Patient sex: M
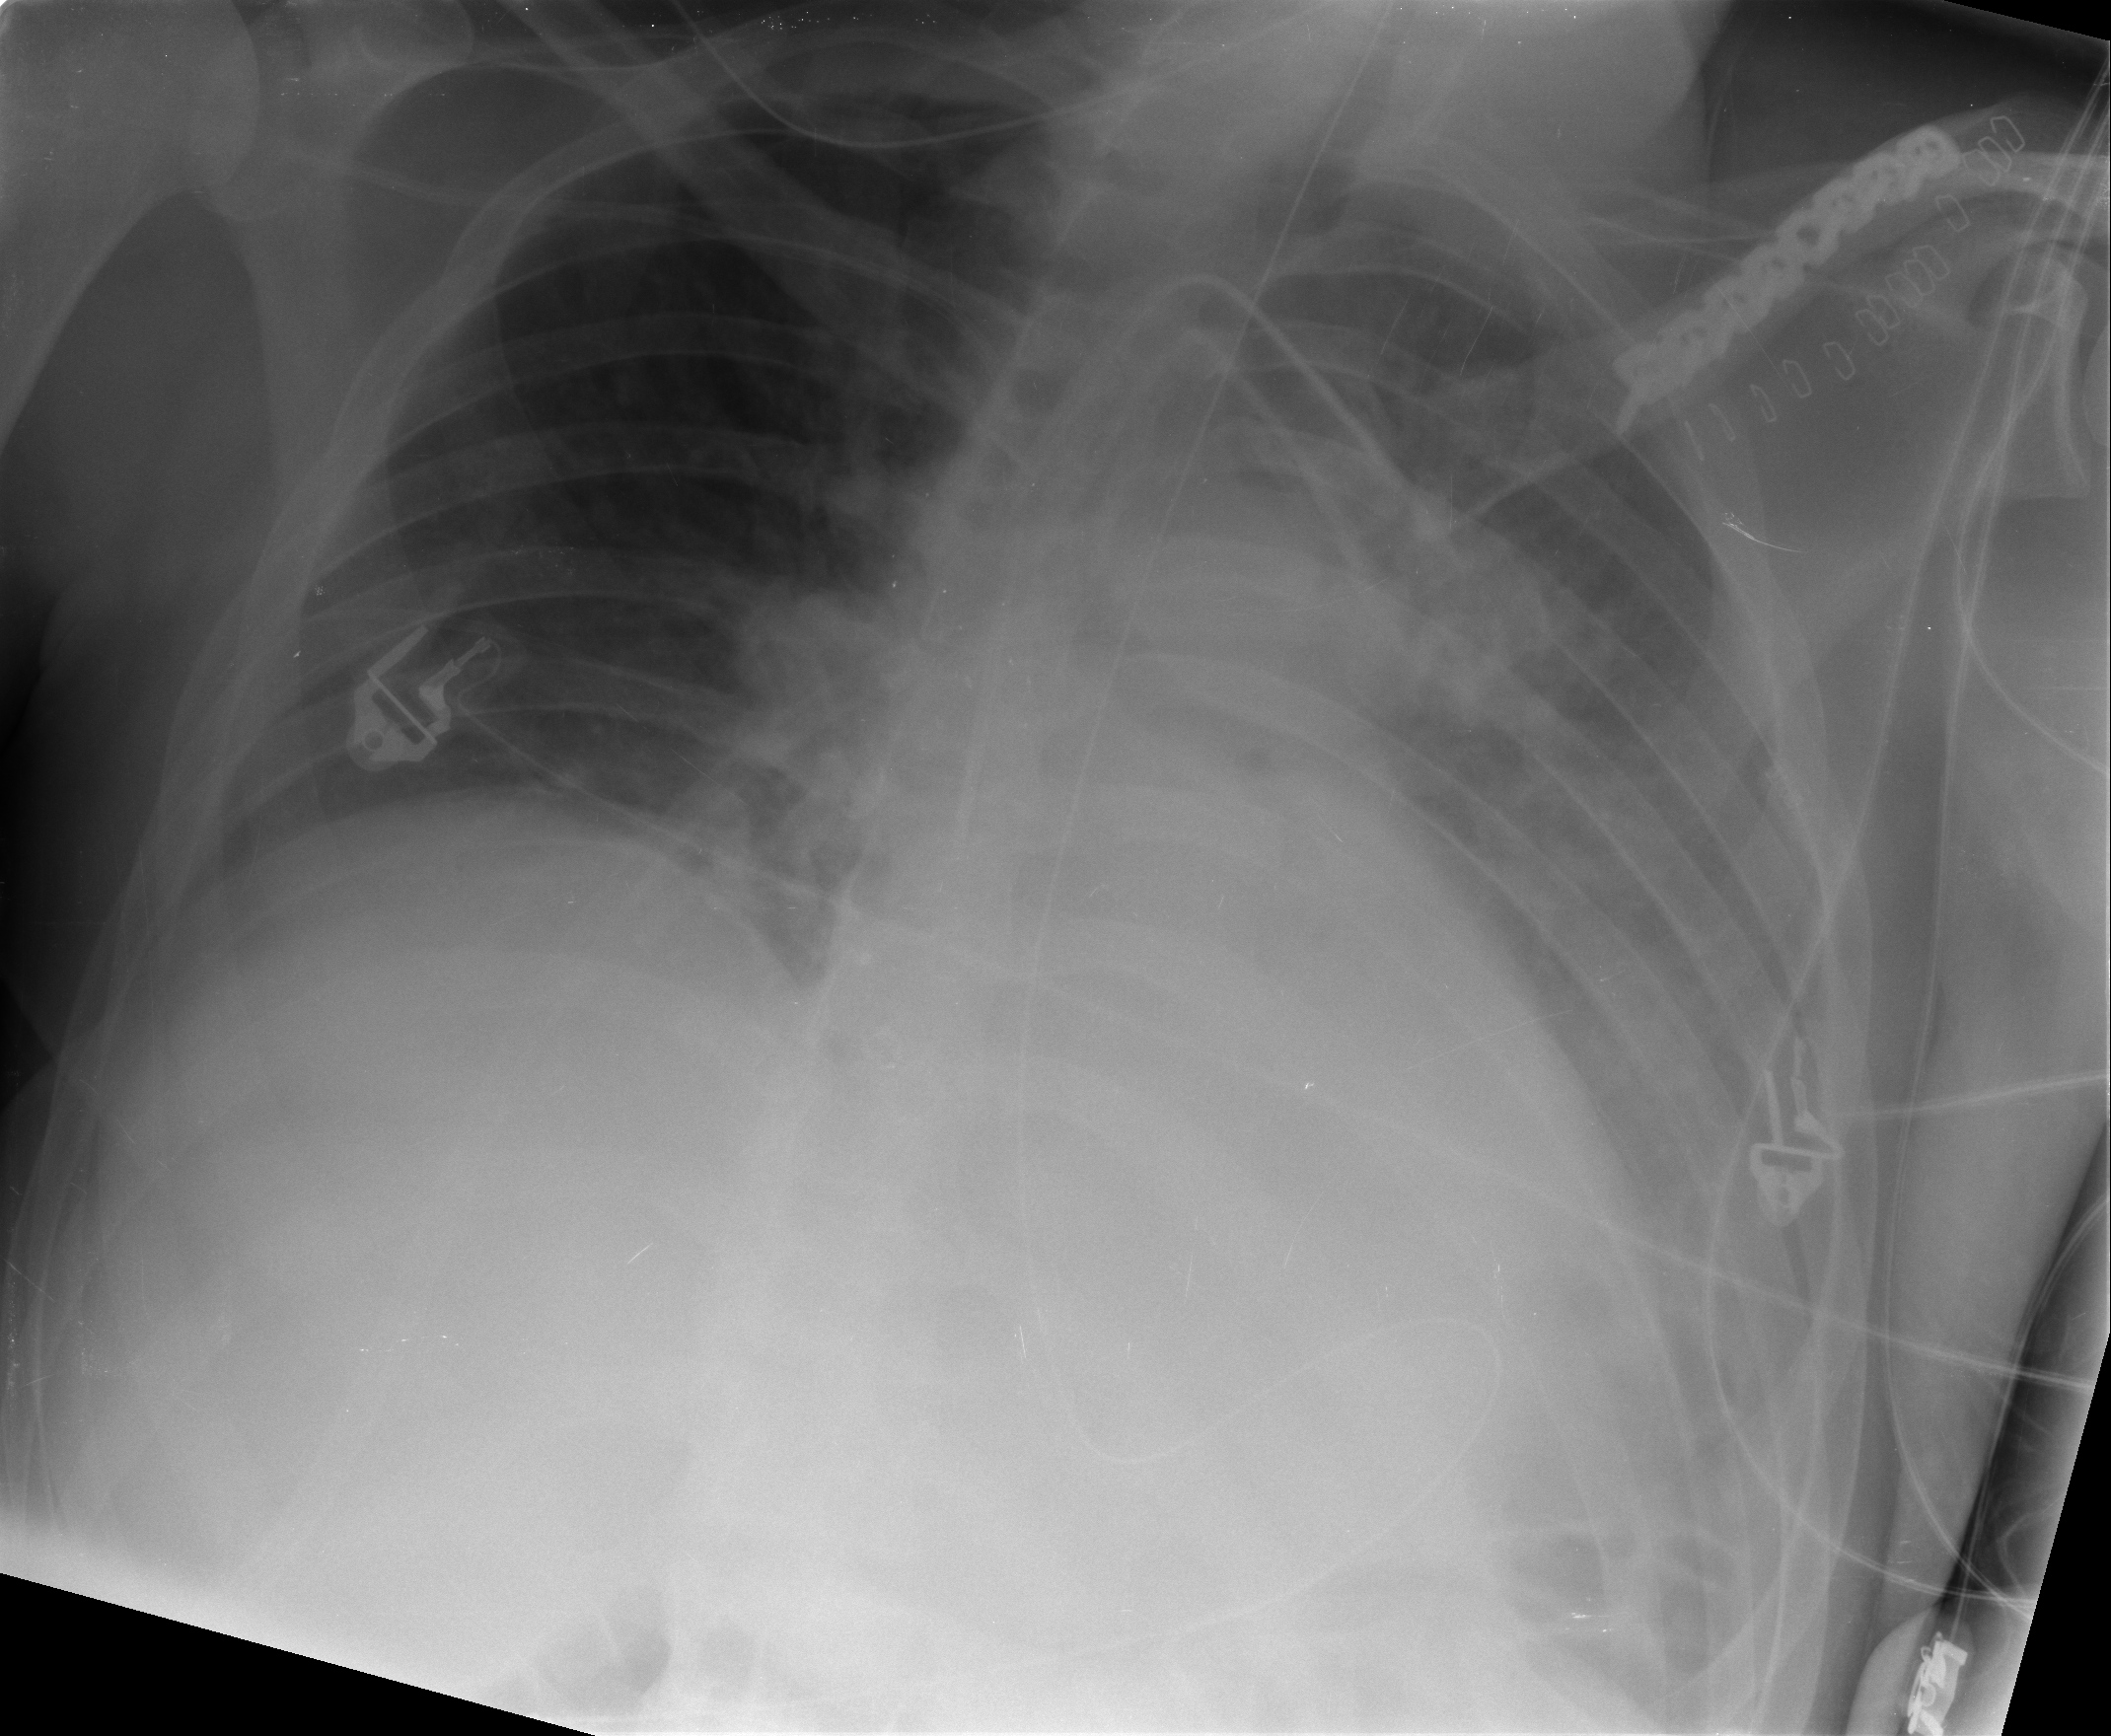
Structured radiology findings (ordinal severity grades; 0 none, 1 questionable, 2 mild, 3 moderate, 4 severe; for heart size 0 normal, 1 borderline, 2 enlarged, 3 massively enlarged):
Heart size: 0
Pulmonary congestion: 0
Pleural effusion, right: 3
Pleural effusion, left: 2
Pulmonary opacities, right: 0
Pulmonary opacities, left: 0
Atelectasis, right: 2
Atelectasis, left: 2